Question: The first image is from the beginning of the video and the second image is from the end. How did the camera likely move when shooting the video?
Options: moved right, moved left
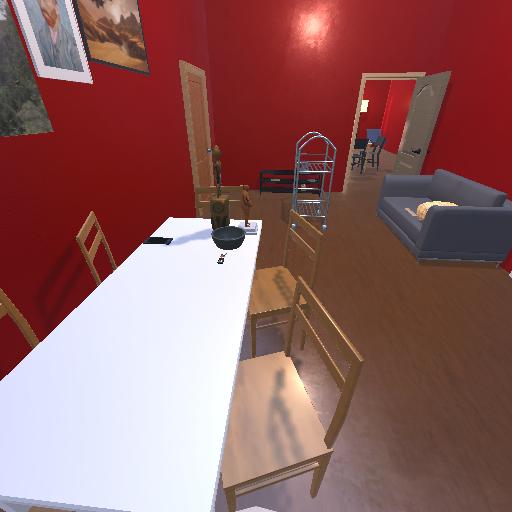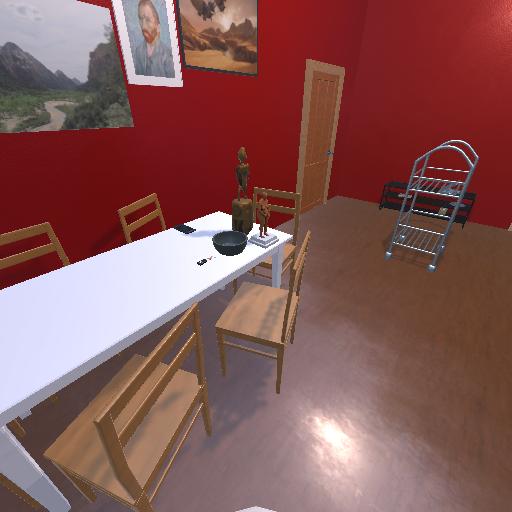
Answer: moved right